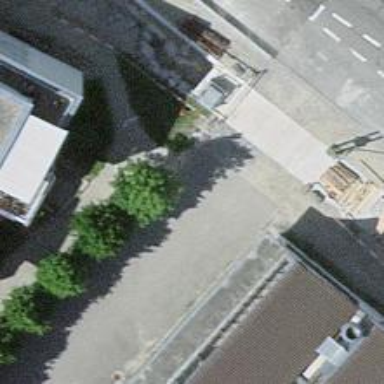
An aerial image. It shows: Footway made of paving stones.